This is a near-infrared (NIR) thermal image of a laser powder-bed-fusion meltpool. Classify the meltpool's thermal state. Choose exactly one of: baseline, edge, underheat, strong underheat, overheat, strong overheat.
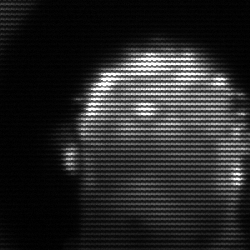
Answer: baseline